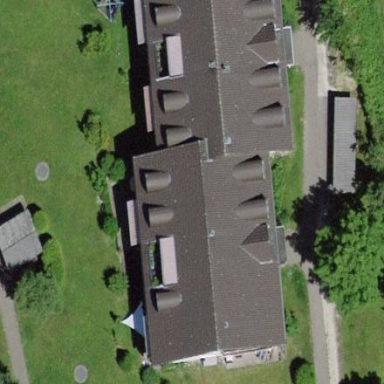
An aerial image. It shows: Gabled roof apartments building.